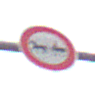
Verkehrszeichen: VerbotGespannfuhrwerke
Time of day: MorningAfternoon
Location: Outdoor (Nature)
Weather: Overcast
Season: NotSpecified
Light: Natural